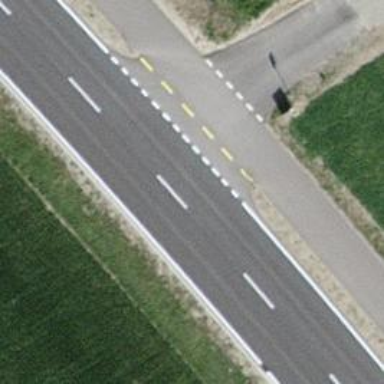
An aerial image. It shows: Primary road with asphalt surface.